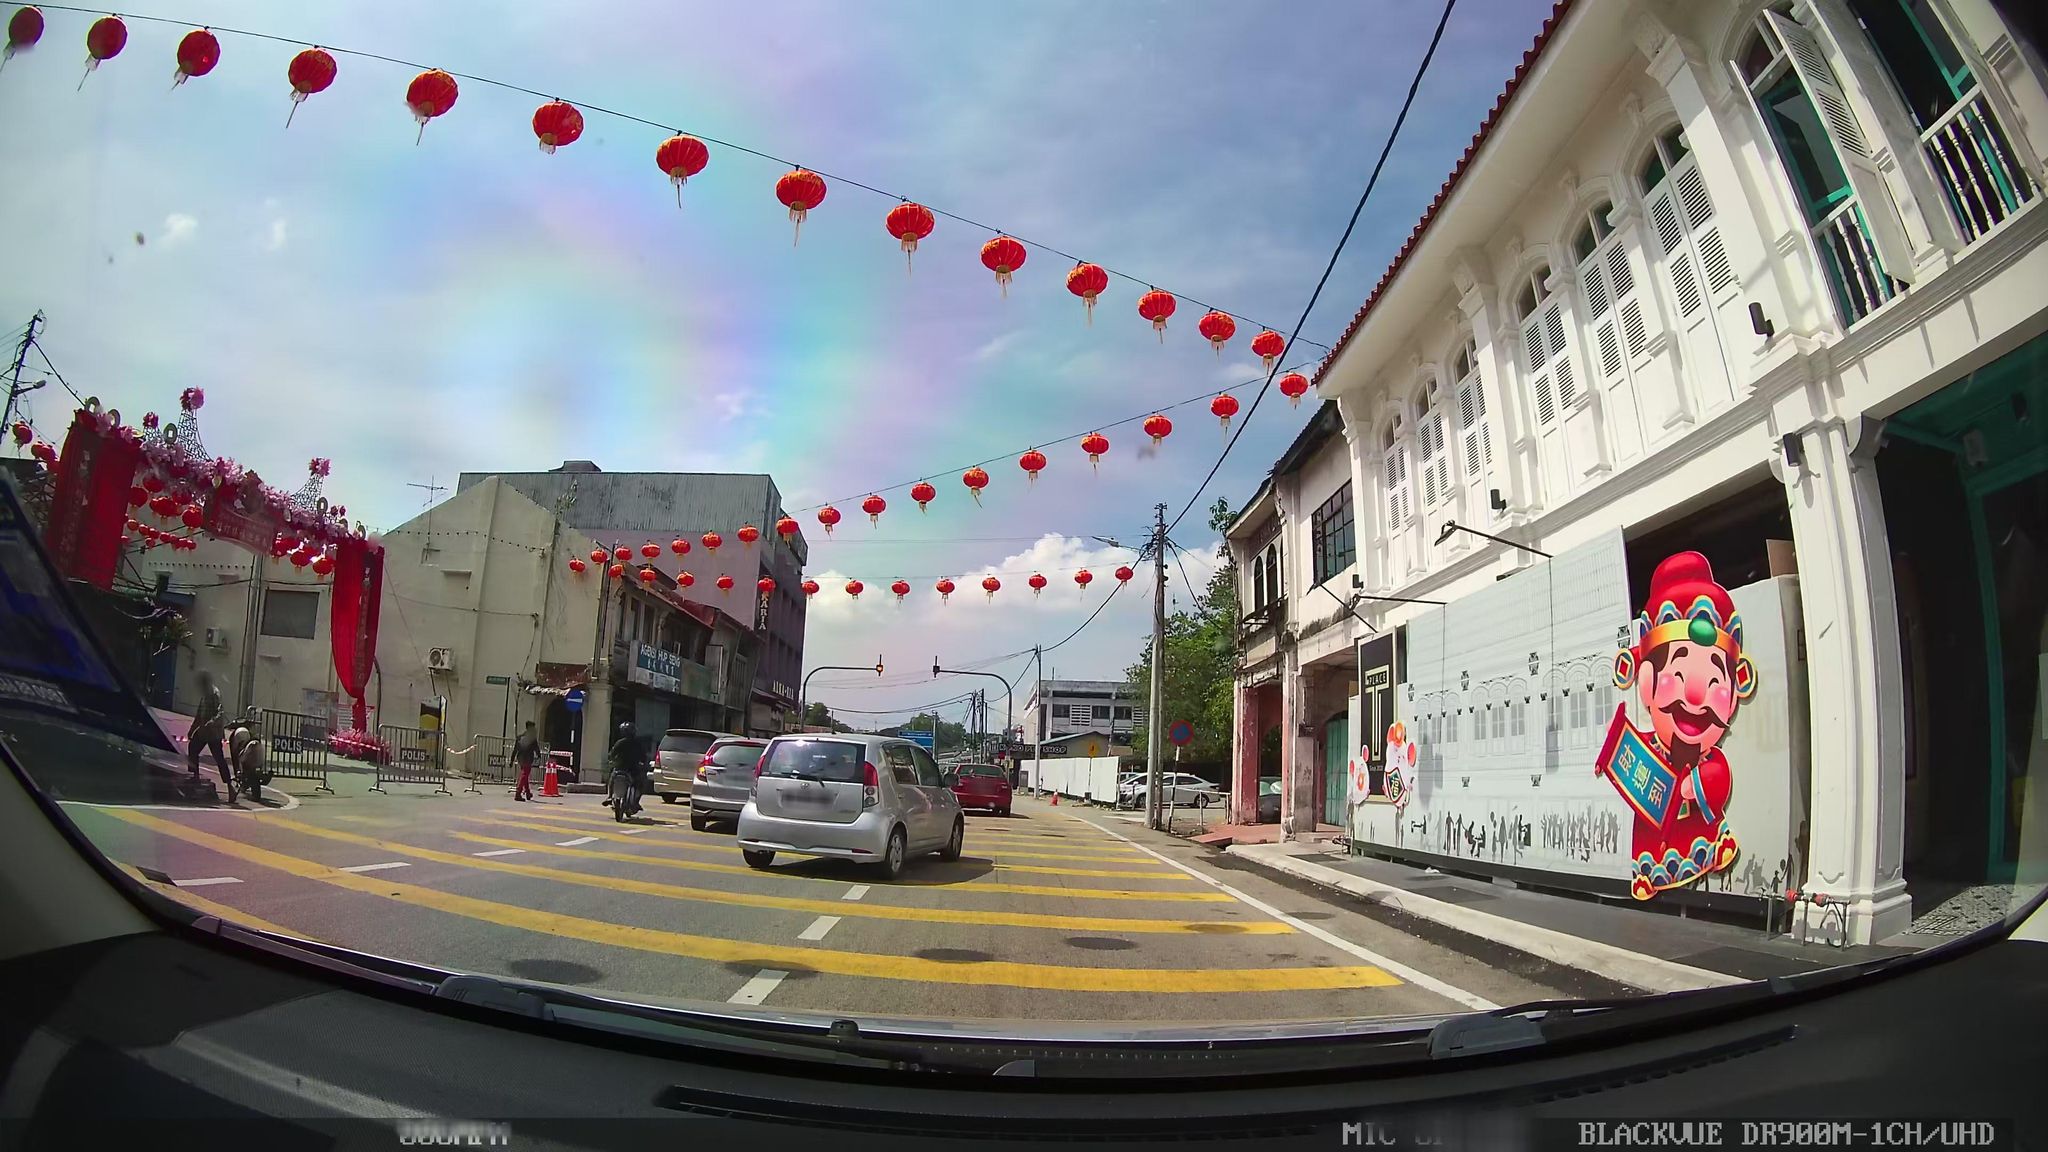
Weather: clear
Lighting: day
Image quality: good
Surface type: driving surface
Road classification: primary
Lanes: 3
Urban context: urban centre
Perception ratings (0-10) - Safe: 2.27, Lively: 6.79, Beautiful: 0.56, Boring: 2.8, Depressing: 3.38, Wealthy: 2.01